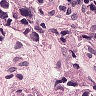
Metastatic tissue present: yes